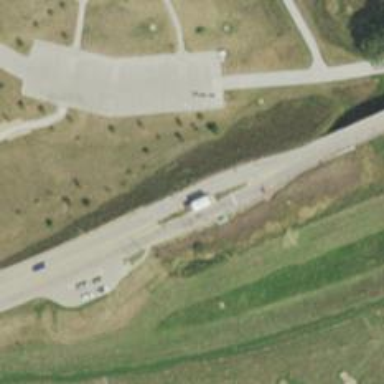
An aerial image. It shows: Secondary road with embankment.